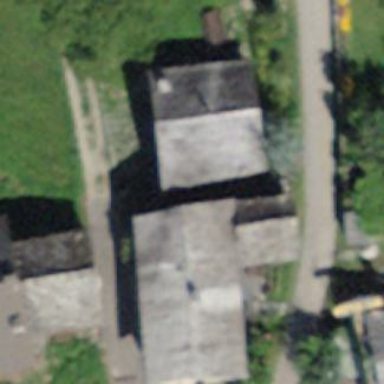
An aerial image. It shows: Simple and straightforward house.